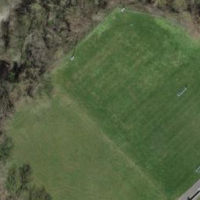
EUNIS habitat code: 25
Species observed at this site:
Corvus corone
Corylus avellana
Anas platyrhynchos
Troglodytes troglodytes
Prunella modularis
Buteo buteo
Columba palumbus
Turdus merula
Phylloscopus collybita
Cygnus olor
Parus major
Erithacus rubecula
Hirundo rustica
Milvus migrans
Mergus merganser
Pica pica
Milvus milvus
Motacilla alba